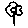
Label: flower